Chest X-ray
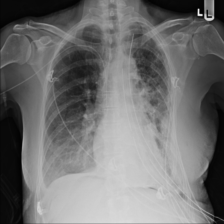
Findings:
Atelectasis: negative
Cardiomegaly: negative
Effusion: positive
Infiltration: negative
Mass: negative
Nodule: negative
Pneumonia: negative
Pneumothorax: positive
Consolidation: negative
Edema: negative
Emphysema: negative
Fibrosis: negative
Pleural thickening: negative
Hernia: negative